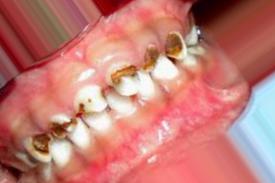
Condition: Caries